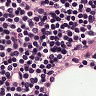
Metastatic tissue present: no